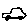
Label: car